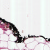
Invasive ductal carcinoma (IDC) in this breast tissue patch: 0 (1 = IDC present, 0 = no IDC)